Interaction volume radius: 10 \u00c5
Interaction volume height: 35 \u00c5
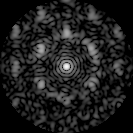
Disorder parameter: 0.6295